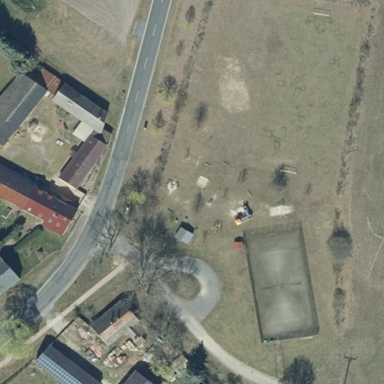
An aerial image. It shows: Playground area for leisure land.